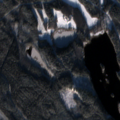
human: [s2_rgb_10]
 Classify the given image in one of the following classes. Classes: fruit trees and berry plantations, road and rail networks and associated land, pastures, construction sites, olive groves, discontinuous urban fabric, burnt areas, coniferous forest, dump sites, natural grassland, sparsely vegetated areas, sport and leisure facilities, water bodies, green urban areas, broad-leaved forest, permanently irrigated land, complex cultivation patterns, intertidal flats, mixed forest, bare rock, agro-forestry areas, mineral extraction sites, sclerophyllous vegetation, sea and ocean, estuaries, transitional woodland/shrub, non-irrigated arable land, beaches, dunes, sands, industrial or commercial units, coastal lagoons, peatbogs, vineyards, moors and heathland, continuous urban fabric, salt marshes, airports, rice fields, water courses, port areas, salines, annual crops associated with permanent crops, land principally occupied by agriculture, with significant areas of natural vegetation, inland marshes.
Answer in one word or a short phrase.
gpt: coniferous forest, mixed forest, water bodies